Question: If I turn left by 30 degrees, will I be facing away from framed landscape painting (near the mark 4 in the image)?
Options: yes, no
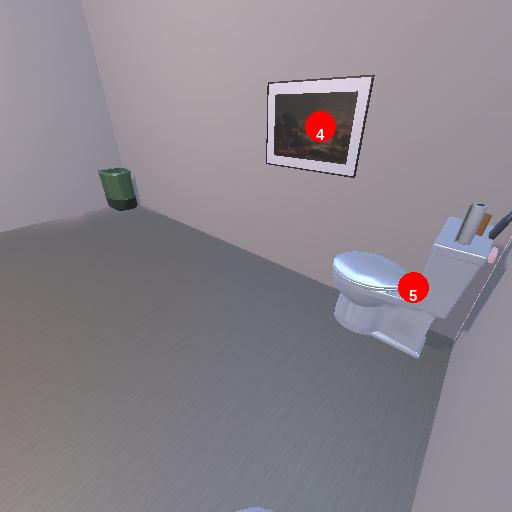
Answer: yes